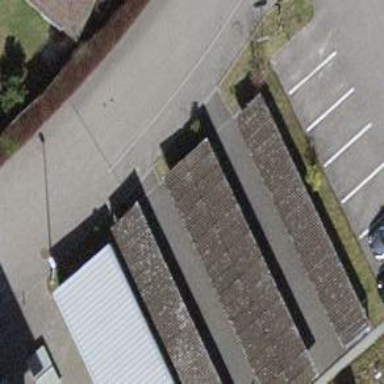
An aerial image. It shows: Bicycle parking facility.